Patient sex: M
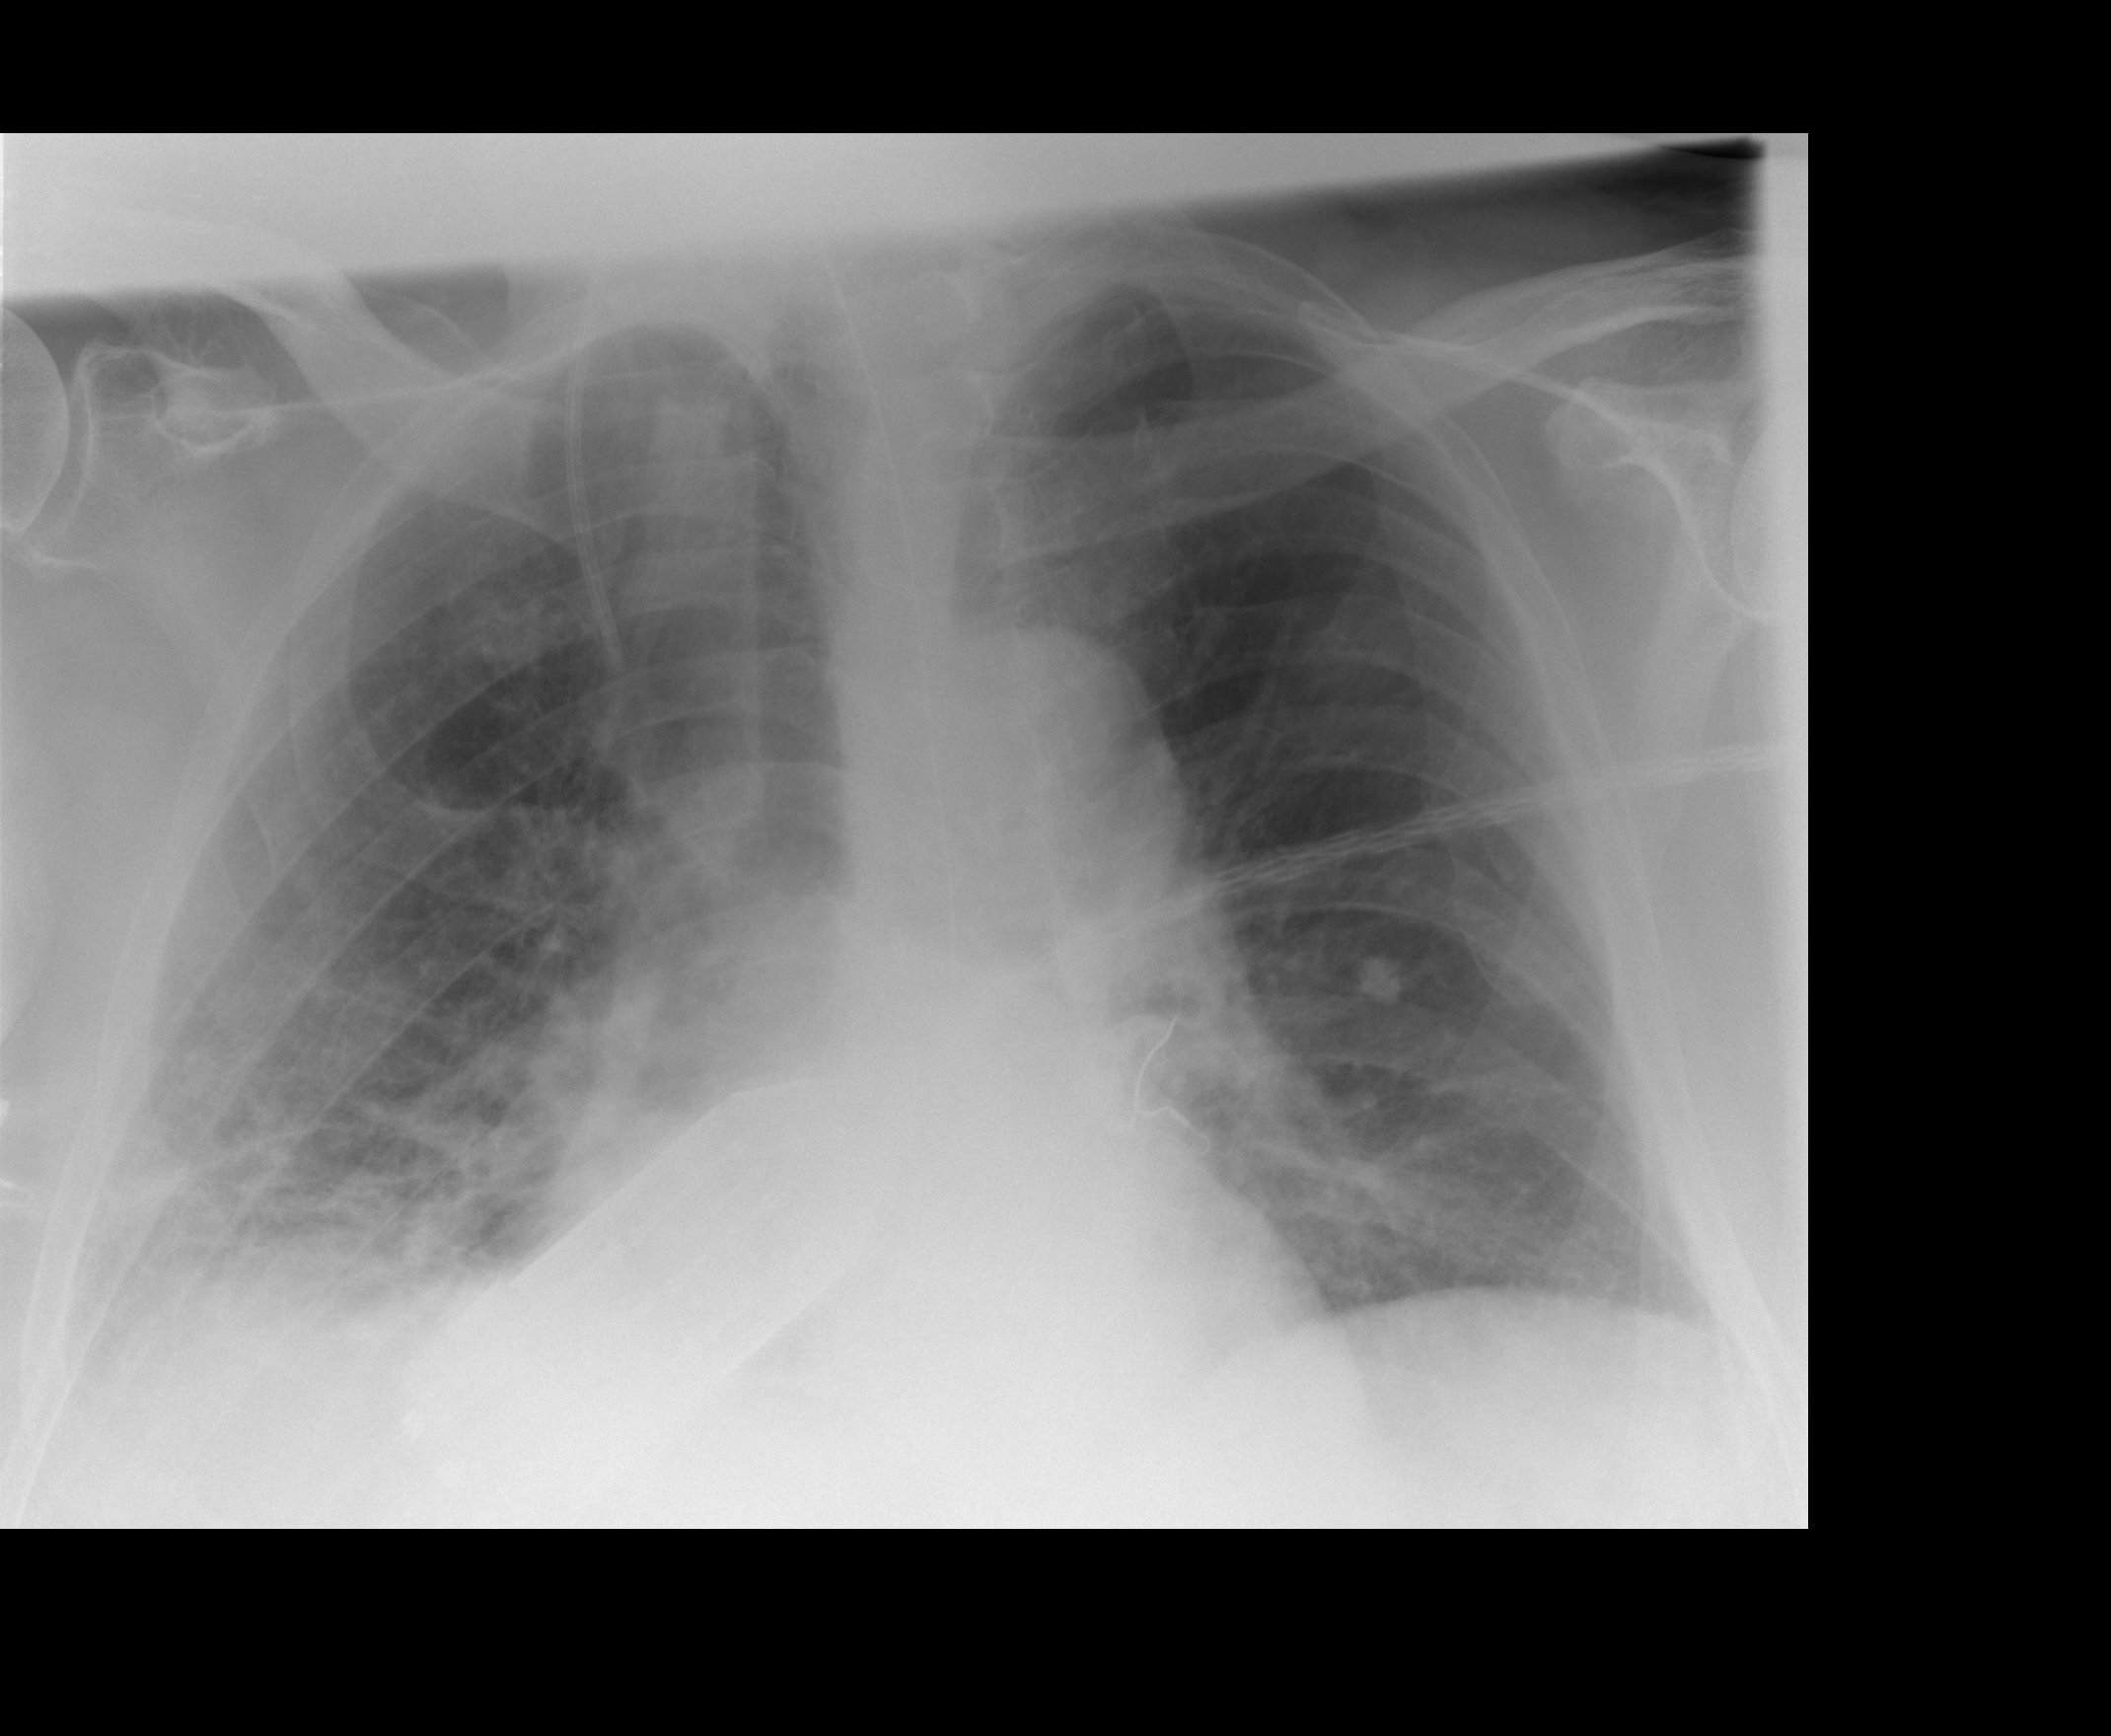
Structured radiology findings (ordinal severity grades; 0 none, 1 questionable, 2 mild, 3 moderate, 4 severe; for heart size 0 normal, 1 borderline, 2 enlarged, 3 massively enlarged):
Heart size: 2
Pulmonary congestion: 0
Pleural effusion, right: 2
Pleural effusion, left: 0
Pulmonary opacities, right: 2
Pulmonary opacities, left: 0
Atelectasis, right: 2
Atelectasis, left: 0